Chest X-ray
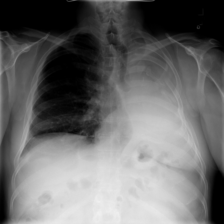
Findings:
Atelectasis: negative
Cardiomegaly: negative
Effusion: negative
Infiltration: negative
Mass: negative
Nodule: negative
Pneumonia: negative
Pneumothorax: negative
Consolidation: negative
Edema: negative
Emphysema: negative
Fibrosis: negative
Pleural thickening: negative
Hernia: negative